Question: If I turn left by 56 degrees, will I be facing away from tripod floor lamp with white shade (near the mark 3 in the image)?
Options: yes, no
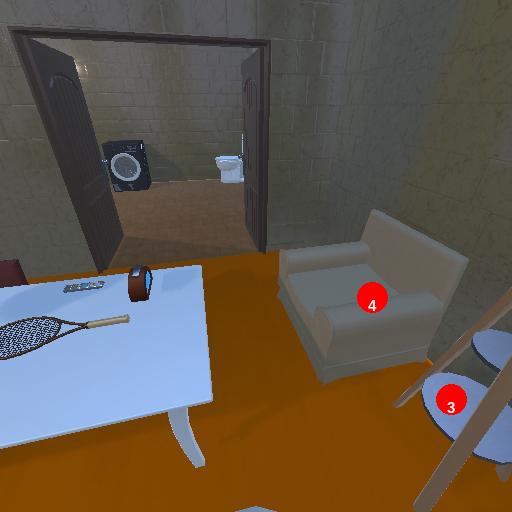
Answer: yes